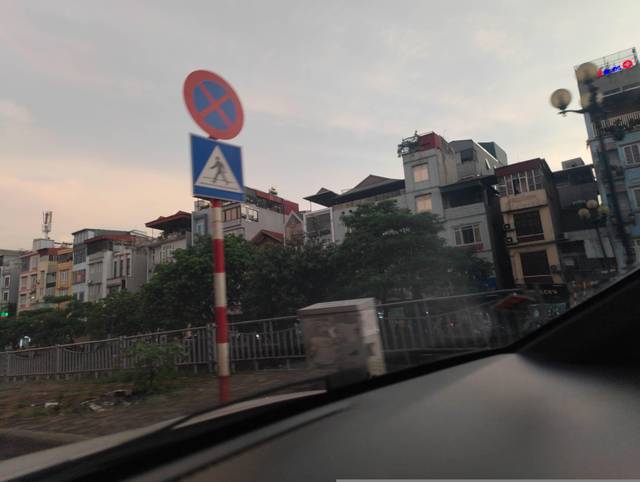
Region: Vietnam
Coordinates: 20.993, 105.837